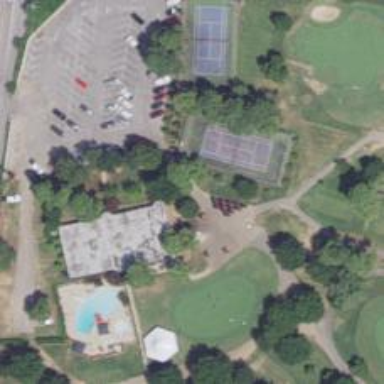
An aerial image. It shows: Path for golf carts.